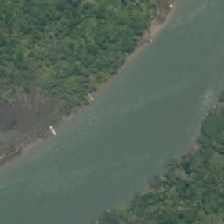
Land cover: grose_broom